Question: I want to create an interactive map of the world of which every time you click a country, it would take you to an external page of it.
I am using a pre-made svg for the map, and each section of the country, I added a 'href' link to it. Here's an example:
'''
<a href = "./index.php">
<path
inkscape:connector-curvature="0"
id="PH"
data-name="Philippines"
data-id="PH"
d="m 1684.6,518.6 -0.6,-2.3 -0.8,-3.2 -4.8,-3 0.8,4.9 -3.9,0.2 -0.7,2.8 -4.2,1.7 -2.2,-2.8 -2.8,2.4 -3.4,1.7 -1.9,5.4 1.1,1.9 3.9,-3.6 2.7,0.3 1.5,-2.7 3.8,3 -1.5,3.1 1.9,4.6 6.8,3.7 1.4,-3 -2.1,-4.7 2.4,-3.2 2.5,6.4 1.5,-5.8 -0.6,-3.5 -0.8,-4.3 z m -14.5,-11.8 0,-6.1 -3.6,6.1 0.5,-4.2 -3,0.3 -0.3,4 -1.2,1.8 -1,1.7 3.8,4.4 1.6,-1.9 1.4,-4 1.8,-2.1 z m -30.1,6.1 2.6,-4.4 3.4,-3.5 -1.5,-5.2 -2.4,6.3 -2.9,4.4 -3.8,4 -2.4,4.4 7,-6 z m 17.4,-16.4 1.2,3 -0.1,3.3 0.5,2.9 3.3,-1.9 2.4,-2.7 -0.2,-2.6 -3.6,0 -3.5,-2 z m 20,-1.7 -1.8,-2.4 -5.4,-0.1 4,4.8 0.3,2.4 -3.3,-0.5 1.2,3.9 1.7,0.3 0.7,4.5 2.5,-1.4 -1.7,-4 -0.4,-2.1 4.5,1.7 -2.3,-7.1 z m -22.9,-5.8 -2.2,-2.3 -4.8,-0.2 3.4,4.8 2.8,3.2 0.8,-5.5 z m -6.4,-34.6 -3.3,0 -0.9,5.8 1.1,9.9 -2.6,-2 1.2,6 1.2,2.8 3.3,3.7 0.4,-2.3 1.8,1.4 -1.5,1.7 0.1,2.6 2.9,1.4 5,-0.9 4,3.8 1.1,-2.4 2.5,3.4 4.8,3.1 0.2,-2.9 -2,-1.6 0.1,-3.4 -7.5,-3.6 -2.3,0.8 -3.1,-0.7 -2,-5.1 0.1,-5.1 3,-2.1 0.6,-5.3 -2.7,-4.6 0.4,-2.6 -0.7,-1.6 -1.5,1.6 -3.7,-1.8 z"
style="fill:#f2f2f2;fill-rule:evenodd" />
</a>
'''
Instead of taking me into the 'index.php', it would take me into the svg's current directory: 'mysite/img/index.php' of which of course doesn't exists.
I tried using 'xlink:href' but it would just give me this error:
'''
XML Parsing Error: prefix not bound to a namespace
Location: http://localhost/mysite/img/map.svg
Line Number 912, Column 4:
<a xlink:href = "./index.php">
---^
'''
And also whenever opening a link, it would open the site into the svg as if the svg became a :

<URL>
Is there a way I could fix this? Thanks a ton!
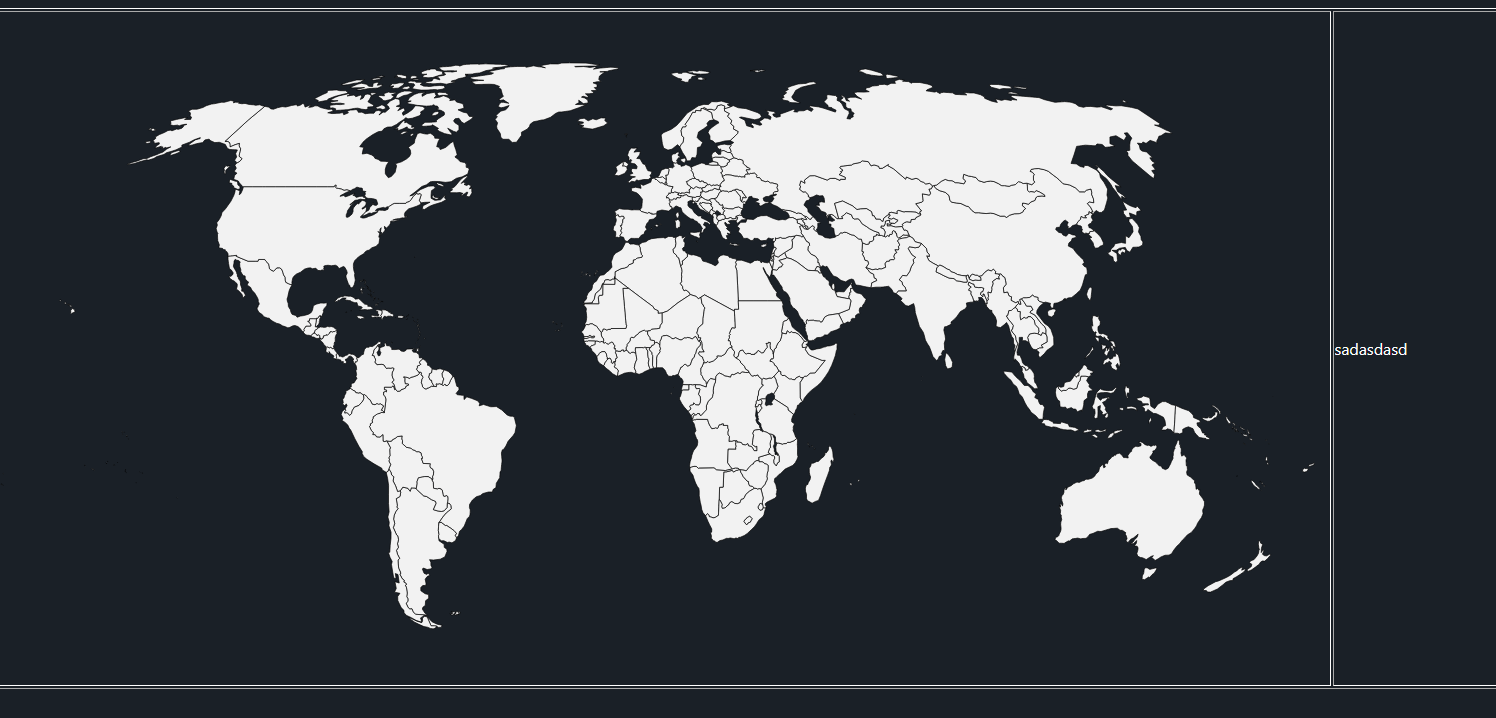
Answer: It may be because of relative url in href "./index.php". Try replacing with "/index.php".
If it still doesn't work you can add a onClick on paths and handle navigation from javascript.